Question: I'm trying to create an algorithm in C/C++, which applies a uniform transparent gradient from left to right to a pixel buffer. As seen on the next image:

Next is so far my implementation. But the resulting image is not even close to what I need to achieve. Anyone can spot what I'm doing wrong? Thanks
'''
void alphaGradient(uint32_t* pixelsBuffer, const int width, const int height)
{
const short OPAQUE = 255;
int pixelOffsetY, pixelIndex;
short A, R, G, B;
for (int y = 0; y < height; y++)
{
A = OPAQUE;
pixelOffsetY = y * height;
for (int x = 0; x < width; x++)
{
pixelIndex = pixelOffsetY + x;
A = (int)(OPAQUE - ((OPAQUE * x) / width));
R = (pixelsBuffer[pixelIndex] & 0x00FF0000) >> 16;
G = (pixelsBuffer[pixelIndex] & 0x0000FF00) >> 8;
B = (pixelsBuffer[pixelIndex] & 0x000000FF);
pixelsBuffer[pixelIndex] = (A << 24) + (R << 16) + (G << 8) + B;
}
}
}
'''
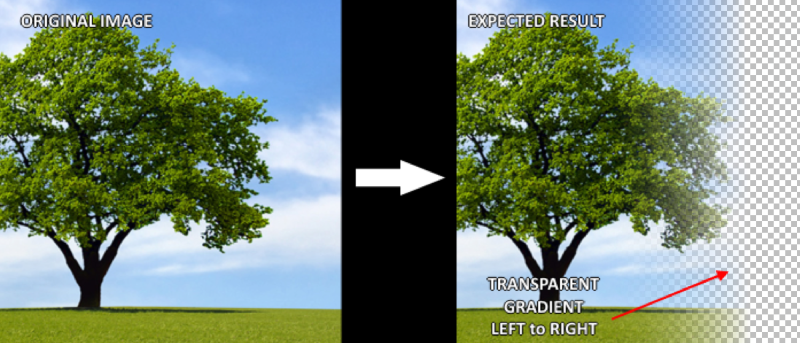
Answer: I haven't tried this code out but something like this should work :
'''
void alphaGradient(uint32_t* pixelBuffer, const int width, const int height)
{
for (int i = 0; i < width; i++)
{
for (int j = 0; j < height; j++)
{
const DWORD src = pixelBuffer[i + j * width];
const DWORD dst = MYBACKGROUNDCOLOR;
const unsigned char src_A = (width - i) * 255 / width;
const unsigned char src_R = (src & 0x00FF0000) >> 16;
const unsigned char src_G = (src & 0x0000FF00) >> 8;
const unsigned char src_B = (src & 0x000000FF);
//const unsigned char dst_Alpha = (src & 0xFF000000) >> 24;
const unsigned char dst_R = (dst & 0x00FF0000) >> 16;
const unsigned char dst_G = (dst & 0x0000FF00) >> 8;
const unsigned char dst_B = (dst & 0x000000FF);
const unsigned char rlt_R = (src_R * src_A + dst_R * (255 - src_A)) / 255;
const unsigned char rlt_G = (src_G * src_A + dst_G * (255 - src_A)) / 255;
const unsigned char rlt_B = (src_B * src_A + dst_B * (255 - src_A)) / 255;
//pixelBuffer[i + j*width] = (DWORD)(((255) << 24) | (((rlt_R)& 0xff) << 16) | (((rlt_G)& 0xff) << 8) | ((rlt_B)& 0xff));
// or if you want to save the transparancy then
//pixelBuffer[i + j*width] = (DWORD)(((src_A) << 24) | (((src_R)& 0xff) << 16) | (((src_G)& 0xff) << 8) | ((src_B)& 0xff));
}
}
}
'''
But personally, I would try to use DirectX or OpenGL for this and write a good PixelShader. It would make this ALOT faster.